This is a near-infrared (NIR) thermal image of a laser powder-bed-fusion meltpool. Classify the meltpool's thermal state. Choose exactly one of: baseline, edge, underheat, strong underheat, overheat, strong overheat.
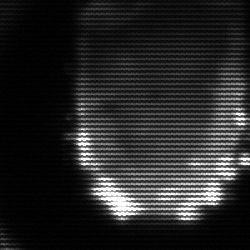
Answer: baseline